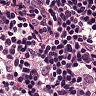
Metastatic tissue present: no